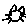
Label: cat